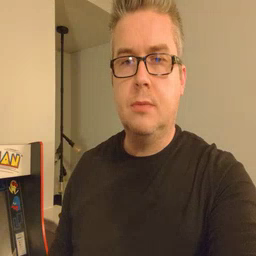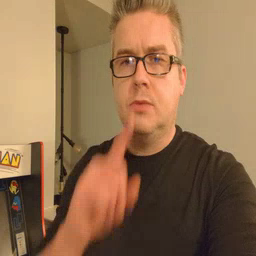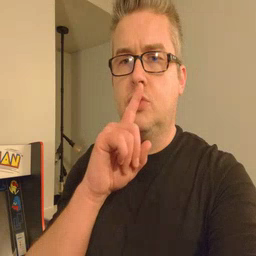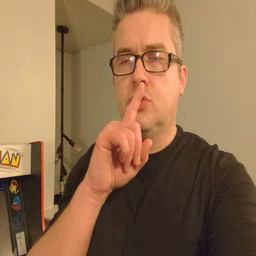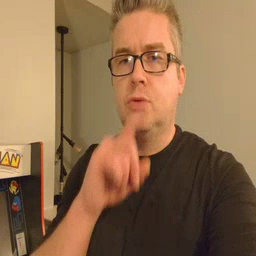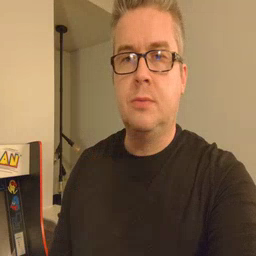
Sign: shhh